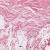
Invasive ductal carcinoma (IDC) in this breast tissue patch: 0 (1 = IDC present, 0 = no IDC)